Question: I would like to make 'UISplitViewController' customized like on the image below. You can see that master is navigation controller.
Is this possible to do with 'UISplitViewController'?

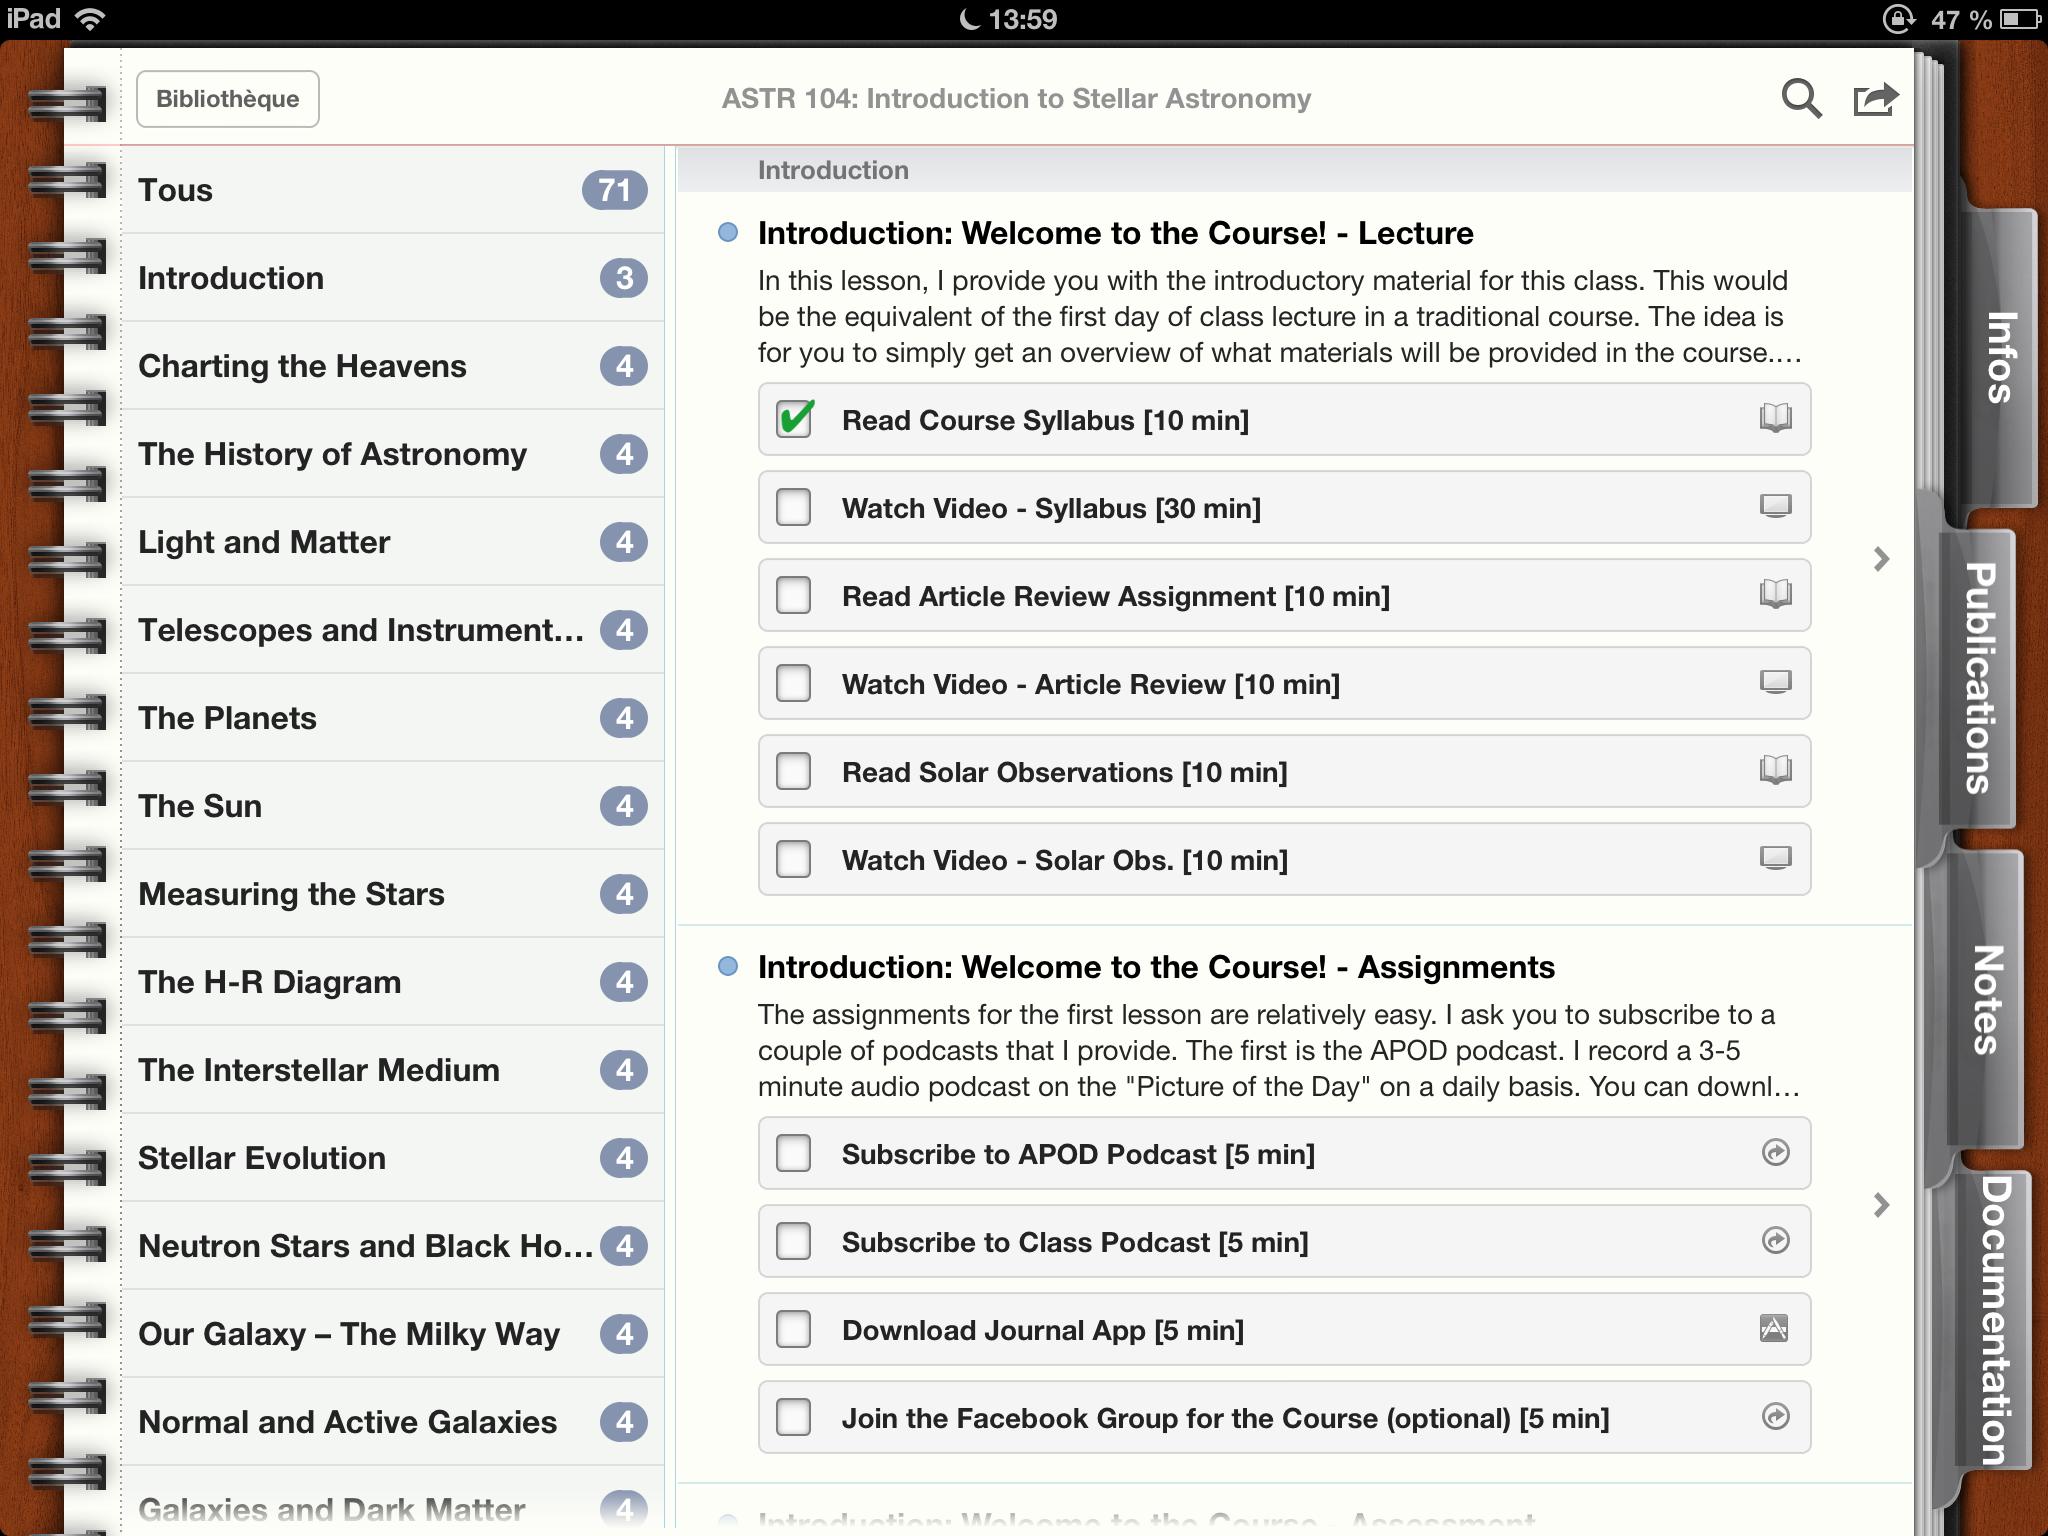
Answer: So, What's wrong with that. If your app is for "Landscape Mode Only" then You have to just cut your Image File into 3 Parts and then you can use them easily with Different Controllers of Split Views.
The Game is all about .